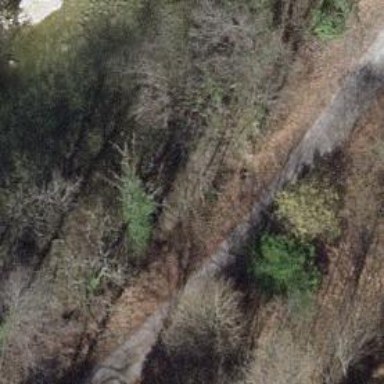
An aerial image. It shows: Well-maintained track road of grade 1.